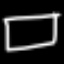
Label: square